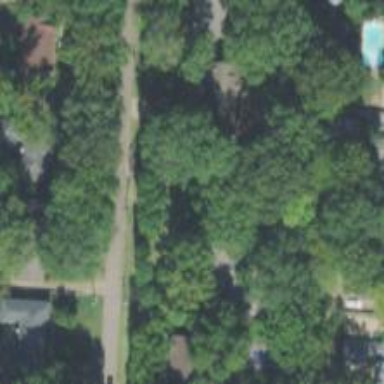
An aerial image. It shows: Driveway.